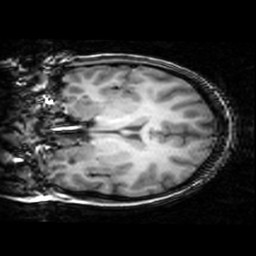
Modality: T1w
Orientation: coronal
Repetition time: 0.008948 s
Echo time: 0.001784 s